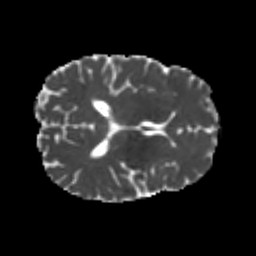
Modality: MD
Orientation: axial
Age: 23
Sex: male
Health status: healthy
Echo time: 0.074 s